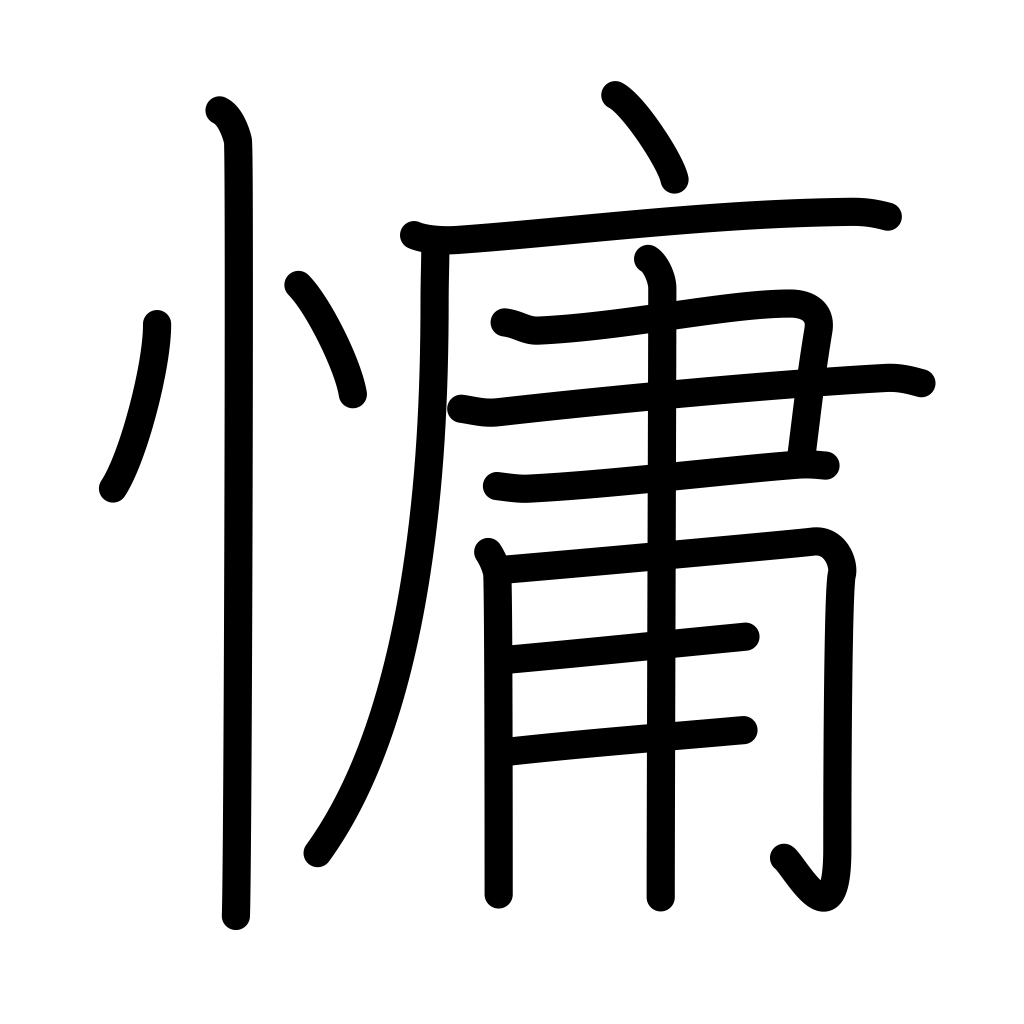
Meaning: languid